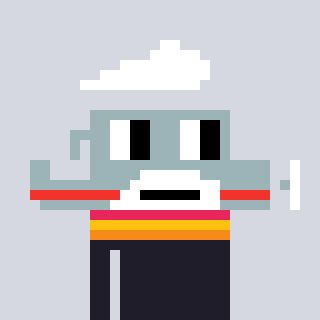
a pixel art character with square dark gray glasses, a plane-shaped head and a grayscale-colored body on a cool background